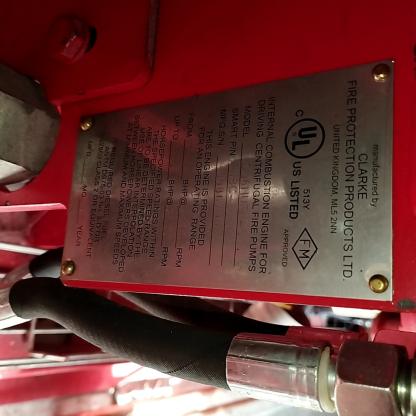
Klasa: tabliczka-znamionowa